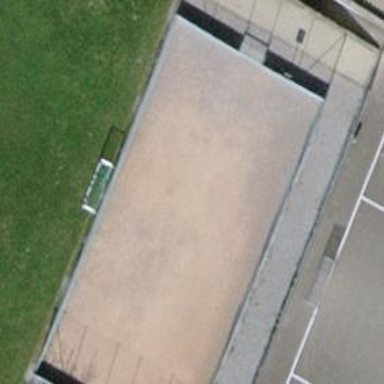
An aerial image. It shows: Sandy soccer pitch for leisure sports.